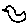
Label: bird